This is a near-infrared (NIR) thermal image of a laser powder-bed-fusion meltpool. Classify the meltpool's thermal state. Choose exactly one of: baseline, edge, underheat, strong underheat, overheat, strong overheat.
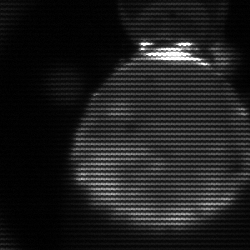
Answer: edge